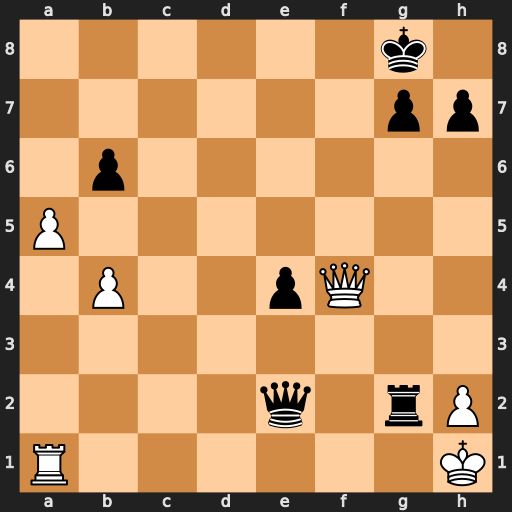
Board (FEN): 6k1/6pp/1p6/P7/1P2pQ2/8/4q1rP/R6K
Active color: w
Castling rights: -
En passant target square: -
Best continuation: axb6 h5 b7